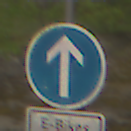
Verkehrszeichen: VorgeschriebeneFahrtrichtungGeradeaus
Zusatzzeichen unten: BesondereFahrzeugeUndTransportgueter13
Umgebung: Outdoor, Nature
Tageszeit: MorningAfternoon
Wetter: Overcast
Licht: Natural
Jahreszeit: NotSpecified
Kontrast: LowContrast